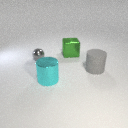
large gray rubber cylinder to the right of large green metal cube